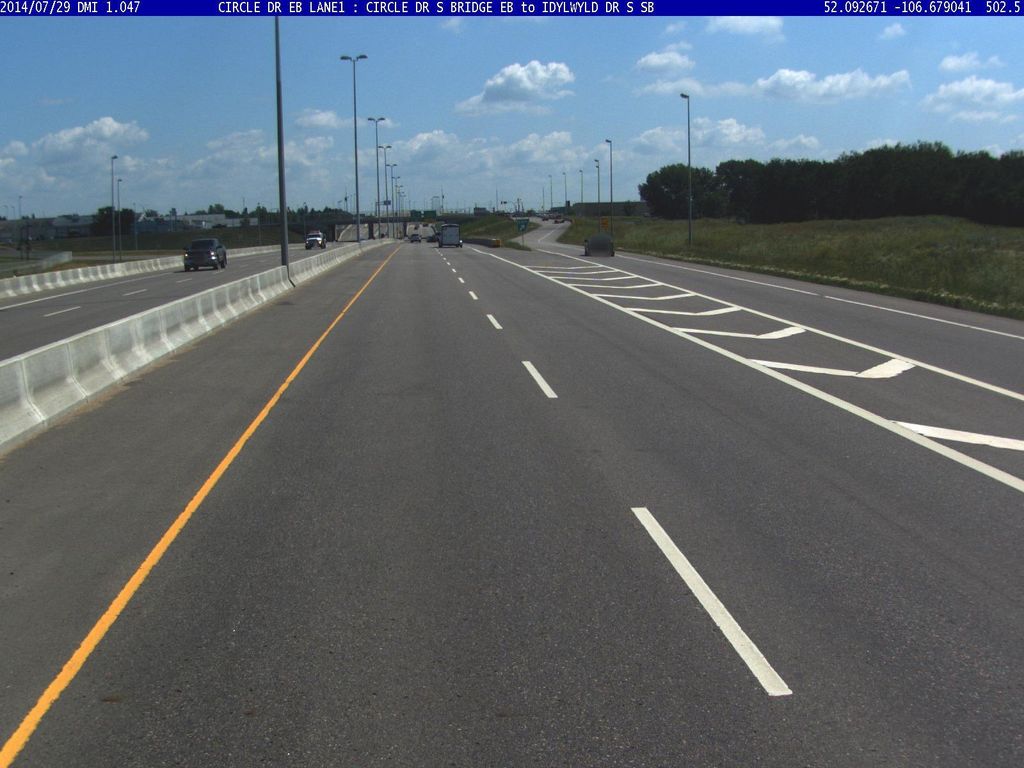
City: saskatoon